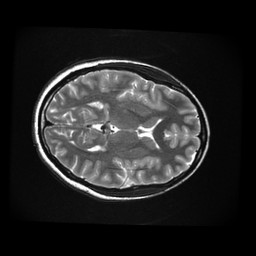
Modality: T2w
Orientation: axial
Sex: female
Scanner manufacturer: ge
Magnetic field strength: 3 T
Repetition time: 5 s
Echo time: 0.101 s